Question: I'm looking for a solution to create a grid view or list view in Yii, which shows days of the actual week on the X axis on the top and menu items of a menu card on the Y axis (left side).
I store menus for particular days in a table and I would like to represent data in a grid view. Something like this:

Currently I'm using bootstrap's TbGridView but I'm looking for a theoretical solution, so if you know how to achieve this in a normal gridview then it's also fine with me.
Thanks in advace,
g0m3z
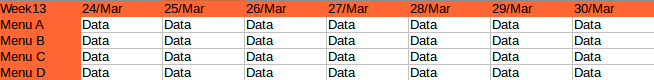
Answer: At least what I've found is it's a pain. Because your date columns are the ones you really have in rows, you'll need to switch your dataprovider to a CArrayDataProvider and switch your data around by hand. If you find something easier, I'd love to know :-)